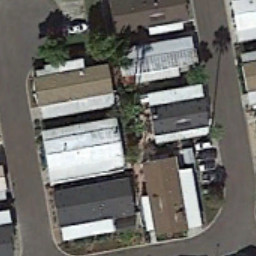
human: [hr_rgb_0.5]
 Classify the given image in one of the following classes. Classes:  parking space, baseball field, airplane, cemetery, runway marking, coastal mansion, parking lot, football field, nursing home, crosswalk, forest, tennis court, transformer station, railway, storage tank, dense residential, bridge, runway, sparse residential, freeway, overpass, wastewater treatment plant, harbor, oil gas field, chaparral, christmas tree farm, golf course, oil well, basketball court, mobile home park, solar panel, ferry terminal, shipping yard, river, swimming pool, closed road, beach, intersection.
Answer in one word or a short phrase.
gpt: mobile home park